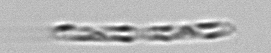
Label: Dactyliosolen_fragilissimus